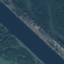
Land use / land cover class: River